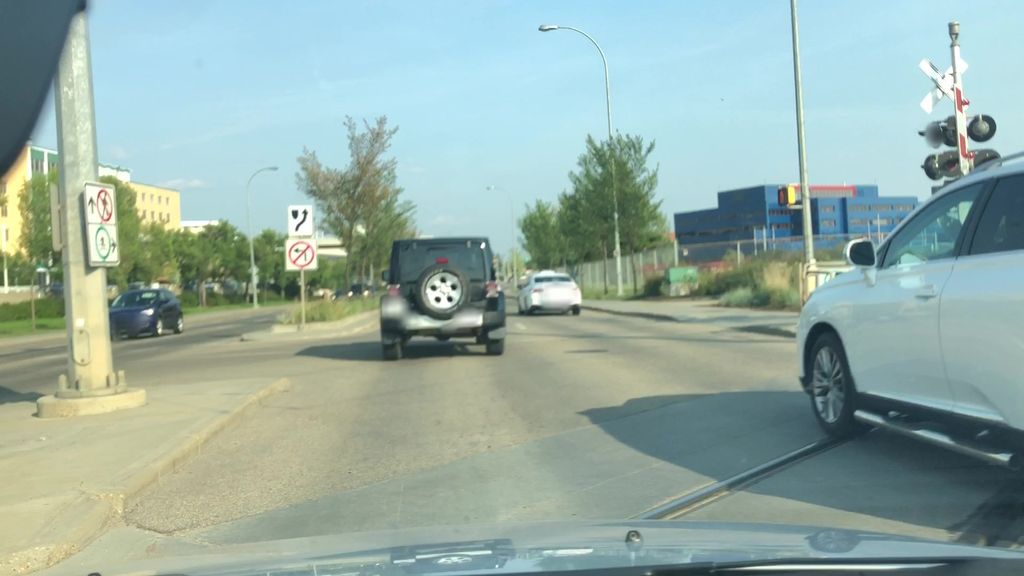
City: edmonton